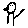
Label: bird